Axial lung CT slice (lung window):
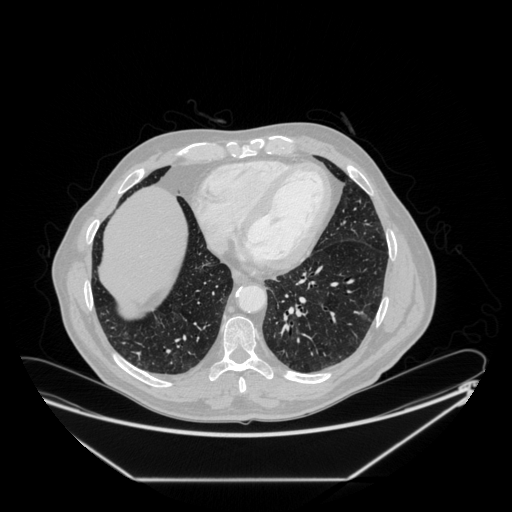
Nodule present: no